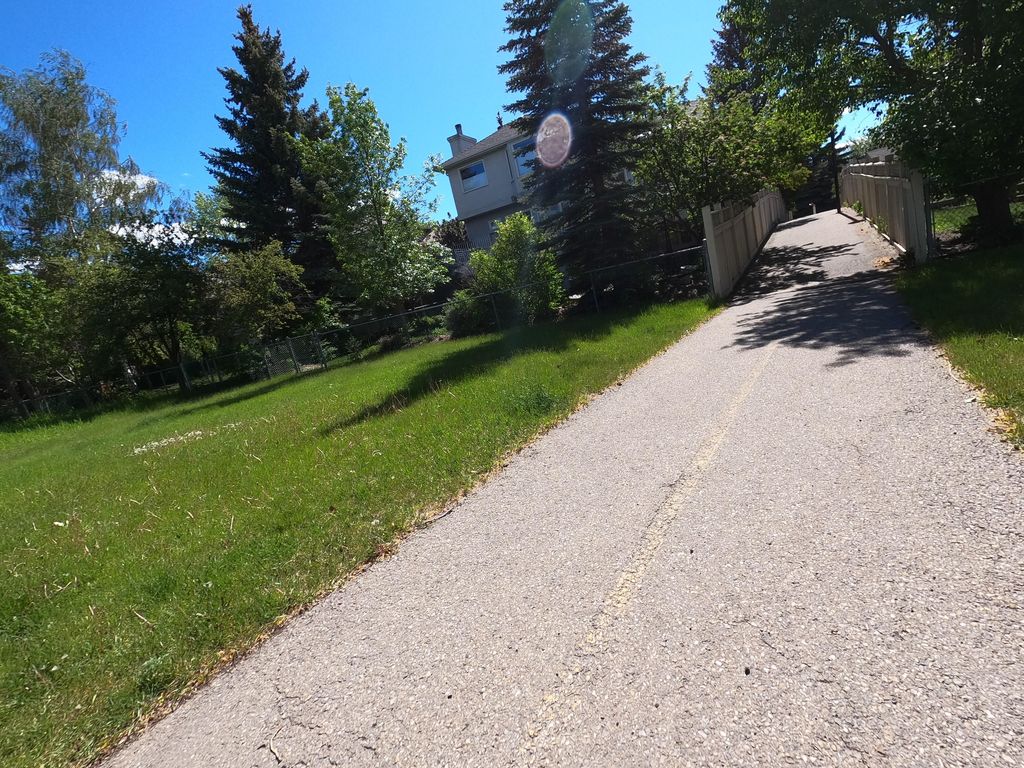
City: calgary